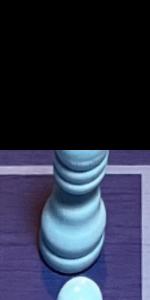
Label: Bishop_White